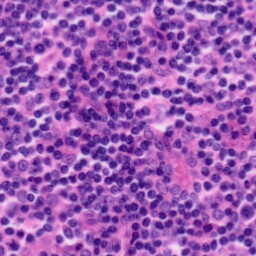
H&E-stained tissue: Tonsil